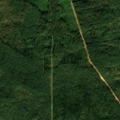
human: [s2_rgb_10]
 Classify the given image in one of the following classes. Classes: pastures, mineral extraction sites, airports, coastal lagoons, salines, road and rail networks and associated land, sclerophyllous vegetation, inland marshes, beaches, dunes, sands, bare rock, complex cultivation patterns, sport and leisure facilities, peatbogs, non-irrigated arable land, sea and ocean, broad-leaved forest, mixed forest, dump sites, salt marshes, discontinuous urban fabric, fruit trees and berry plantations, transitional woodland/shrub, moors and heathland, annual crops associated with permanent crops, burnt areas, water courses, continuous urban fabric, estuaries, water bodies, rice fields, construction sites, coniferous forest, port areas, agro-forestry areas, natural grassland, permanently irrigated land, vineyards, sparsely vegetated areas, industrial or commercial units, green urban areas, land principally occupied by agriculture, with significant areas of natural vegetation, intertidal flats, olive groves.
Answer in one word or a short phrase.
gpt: coniferous forest, mixed forest